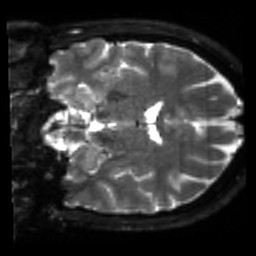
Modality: sbref
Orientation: coronal
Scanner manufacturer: siemens
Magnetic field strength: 3 T
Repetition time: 4 s
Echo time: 0.0594 s